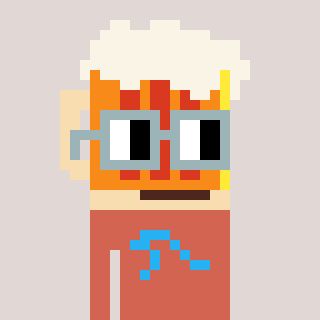
a pixel art character with square dark gray glasses, a beer-shaped head and a peachy-colored body on a warm background